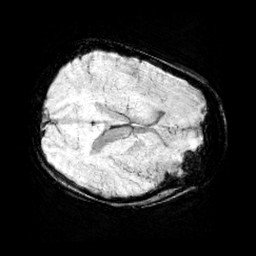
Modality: minIP
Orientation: axial
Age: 9
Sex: female
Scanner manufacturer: siemens
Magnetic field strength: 3 T
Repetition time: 0.027 s
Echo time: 0.02 s